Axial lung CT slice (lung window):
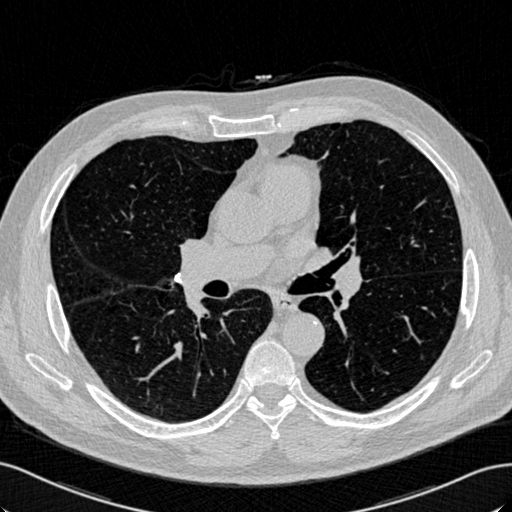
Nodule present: no